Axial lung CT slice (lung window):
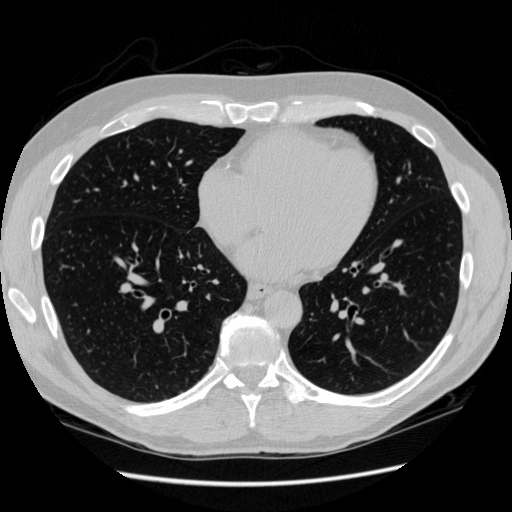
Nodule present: no